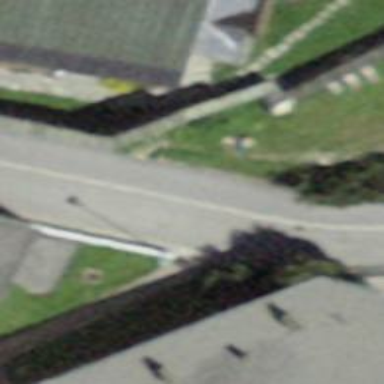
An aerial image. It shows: Block barrier.